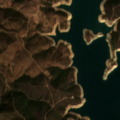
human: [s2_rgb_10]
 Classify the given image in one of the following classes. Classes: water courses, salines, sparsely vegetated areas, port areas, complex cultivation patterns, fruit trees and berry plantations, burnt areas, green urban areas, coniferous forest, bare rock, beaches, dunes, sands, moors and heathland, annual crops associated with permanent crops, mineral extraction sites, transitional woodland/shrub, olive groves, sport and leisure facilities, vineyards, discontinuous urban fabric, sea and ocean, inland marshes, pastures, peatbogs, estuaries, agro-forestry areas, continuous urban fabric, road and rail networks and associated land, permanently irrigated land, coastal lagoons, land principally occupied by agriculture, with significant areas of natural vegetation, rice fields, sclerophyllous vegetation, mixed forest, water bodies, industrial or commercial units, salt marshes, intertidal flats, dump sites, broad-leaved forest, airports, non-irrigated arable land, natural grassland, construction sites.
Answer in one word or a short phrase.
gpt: pastures, sclerophyllous vegetation, transitional woodland/shrub, water bodies